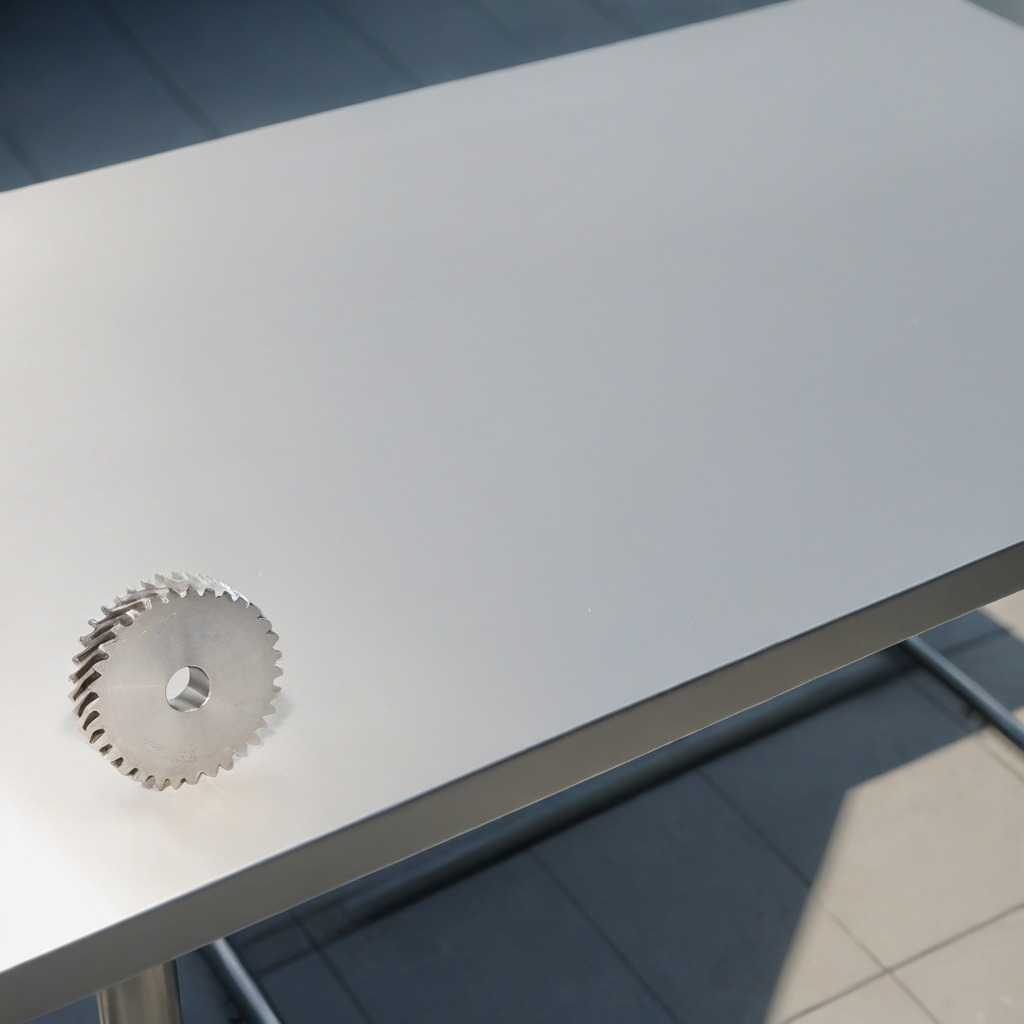
A steel gear with teeth is lying on a table in a temporary outdoor tool station.